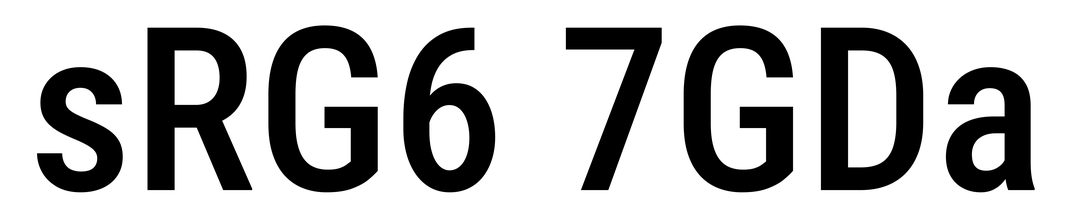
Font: Roboto_Condensed_Medium